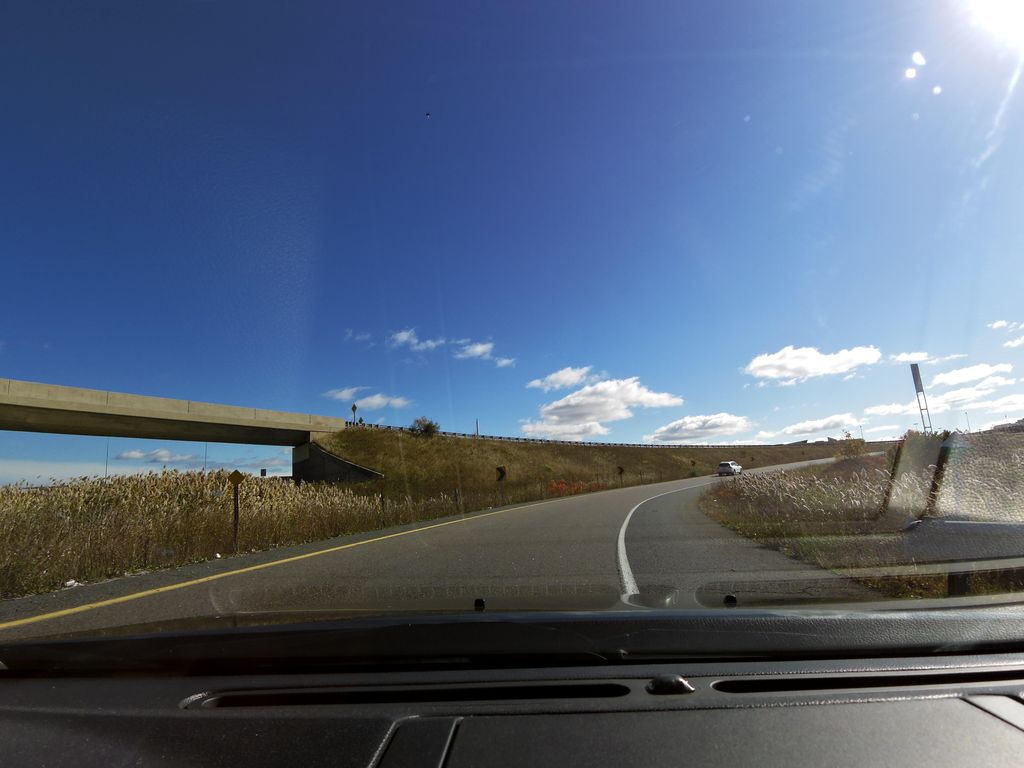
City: hamilton